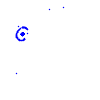
Particle: kaon